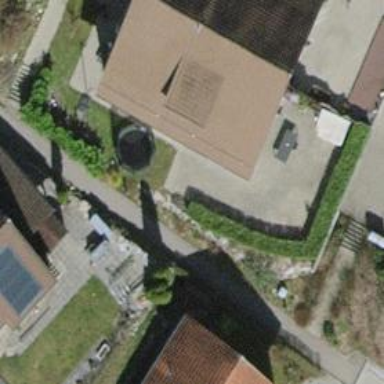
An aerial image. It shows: Building with tiled roof.